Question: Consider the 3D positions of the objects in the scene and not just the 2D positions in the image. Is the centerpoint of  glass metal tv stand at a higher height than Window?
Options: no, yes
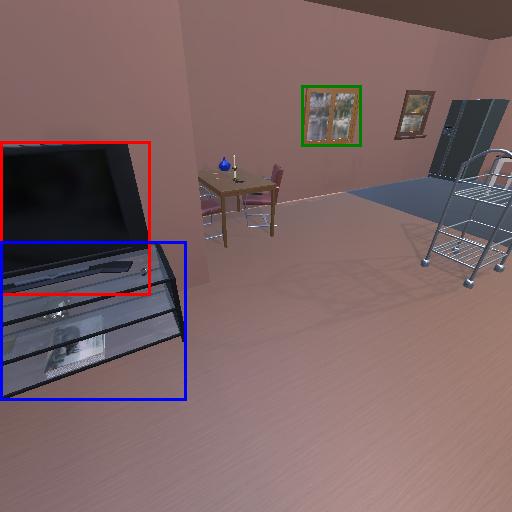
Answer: no